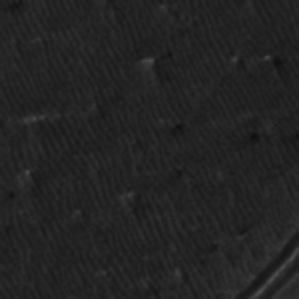
Label: frost